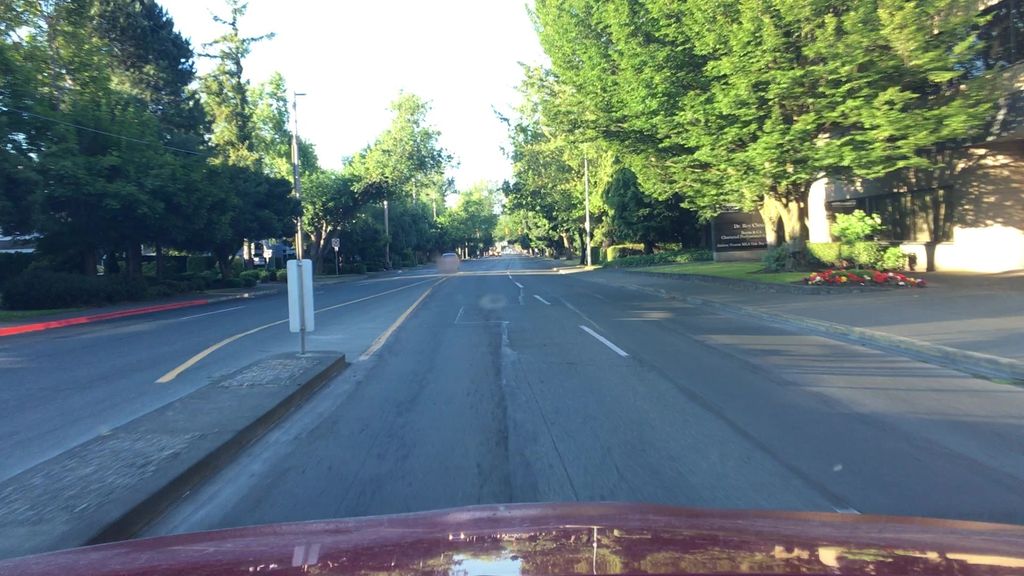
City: victoria